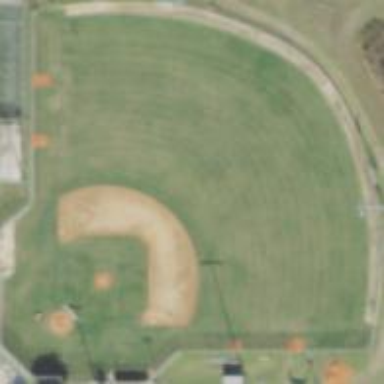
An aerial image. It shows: Baseball pitch for leisure land.